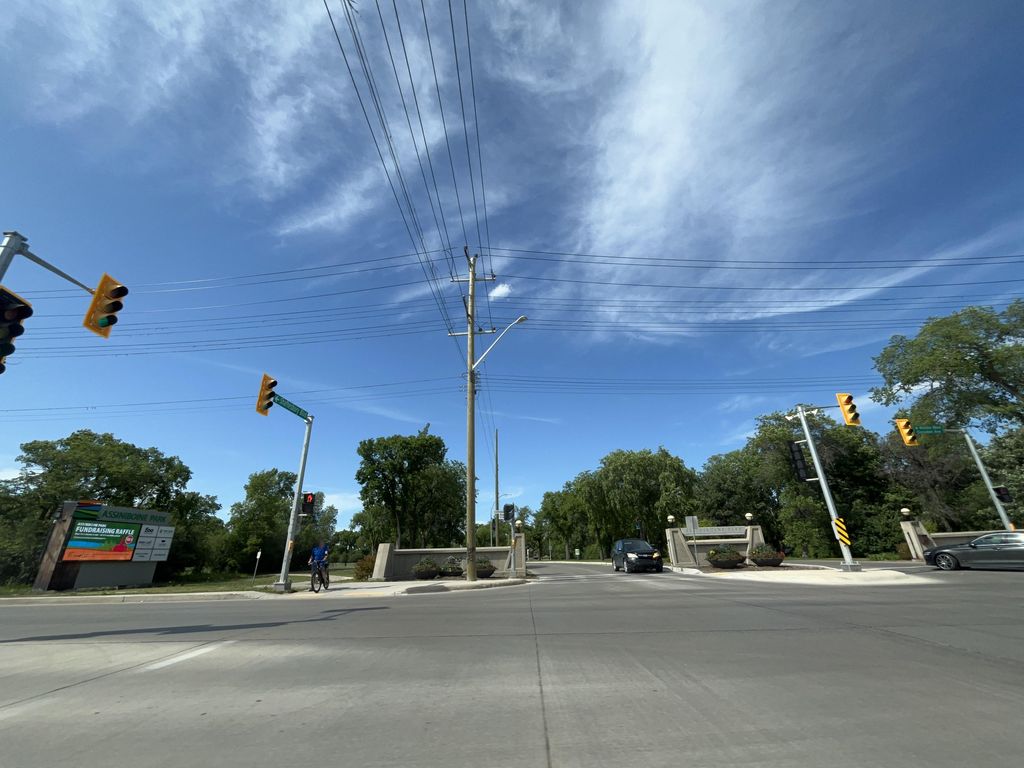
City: winnipeg